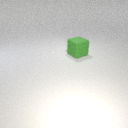
large green rubber cube